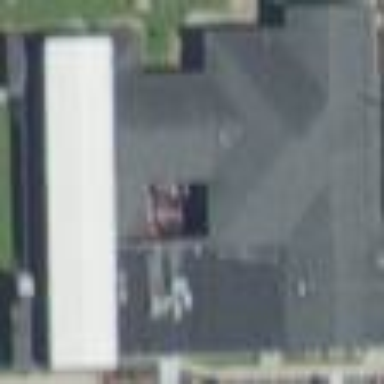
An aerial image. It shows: Building that is place of worship.